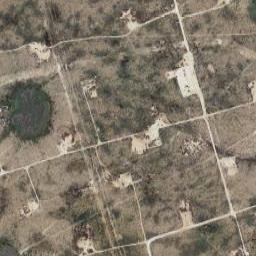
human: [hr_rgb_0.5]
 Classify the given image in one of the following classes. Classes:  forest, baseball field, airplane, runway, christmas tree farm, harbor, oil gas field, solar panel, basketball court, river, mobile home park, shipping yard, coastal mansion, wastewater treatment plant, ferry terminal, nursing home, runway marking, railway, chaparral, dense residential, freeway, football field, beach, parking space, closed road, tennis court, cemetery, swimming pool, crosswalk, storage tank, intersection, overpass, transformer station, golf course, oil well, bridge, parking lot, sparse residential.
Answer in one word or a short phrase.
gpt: oil gas field